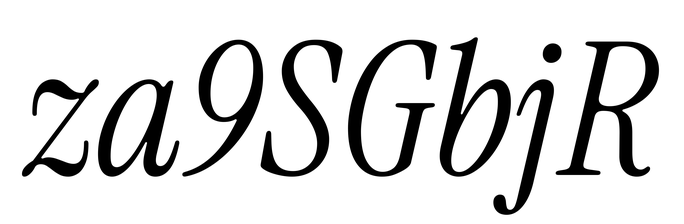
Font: InstrumentSerif-Italic